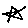
Label: star